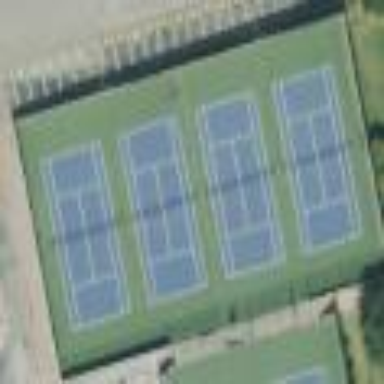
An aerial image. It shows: Tennis court in leisure pitch.